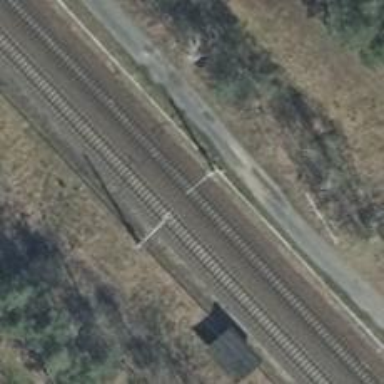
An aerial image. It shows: Milestone along the railway with catenary mast.